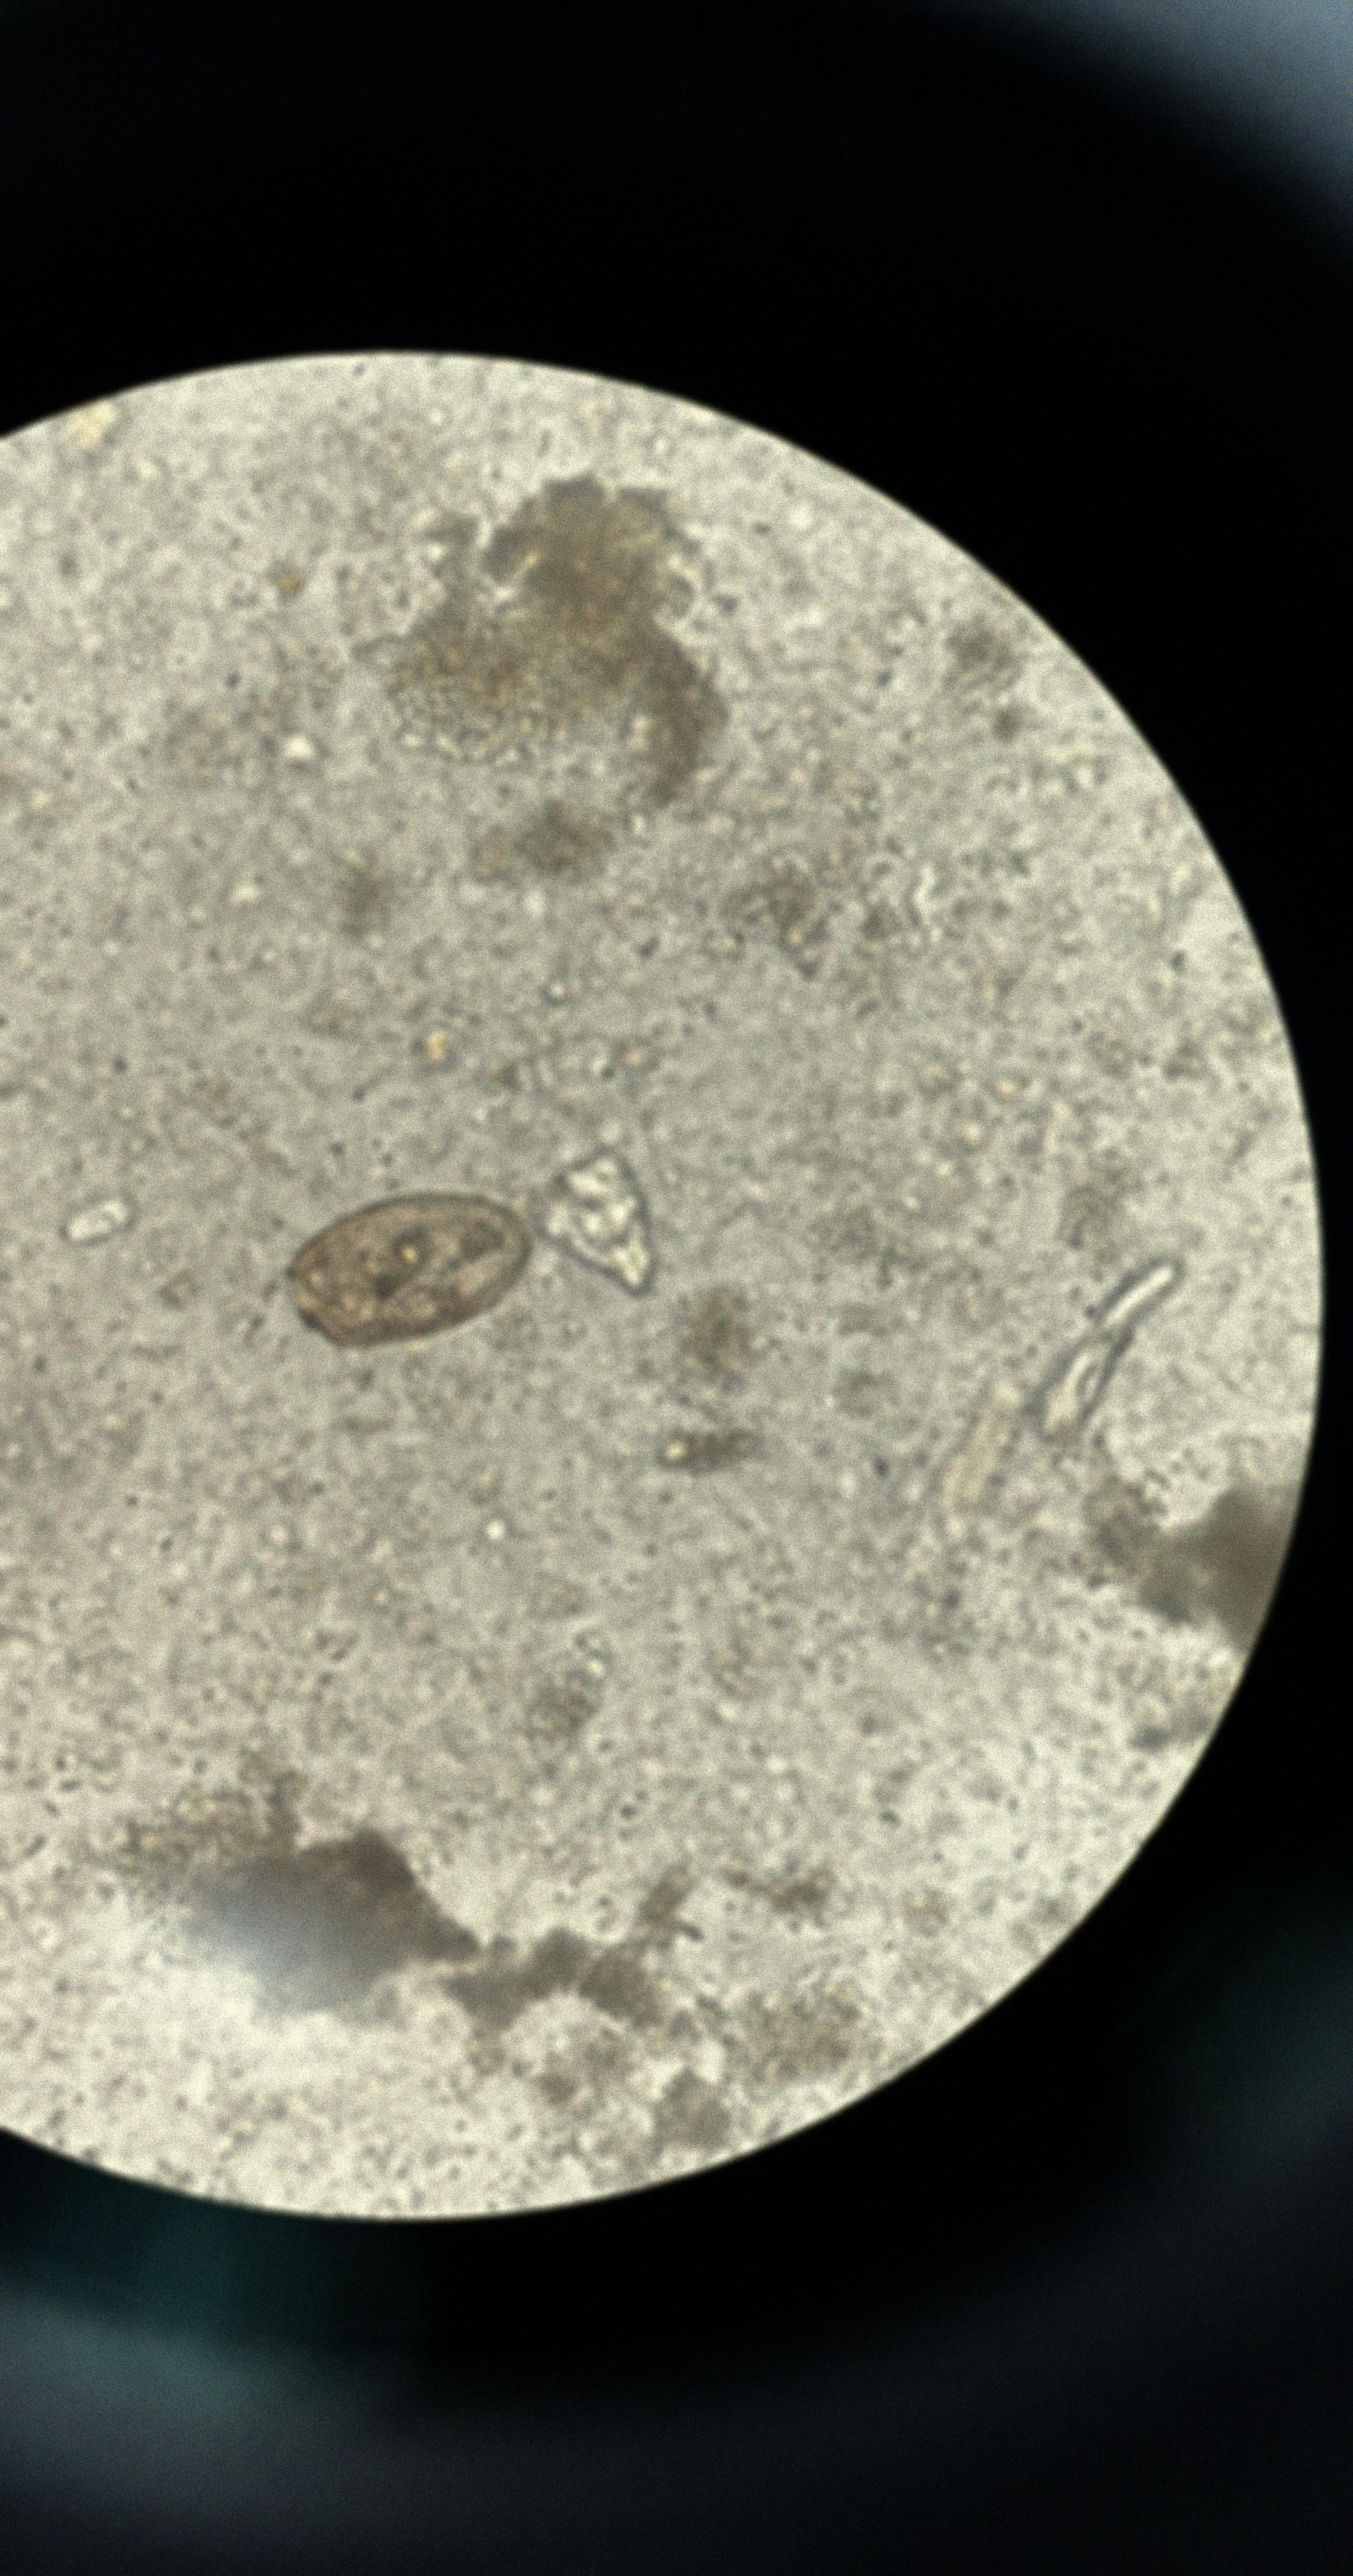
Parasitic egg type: Paragonimus spp